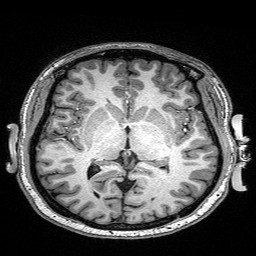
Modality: T1w
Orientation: coronal